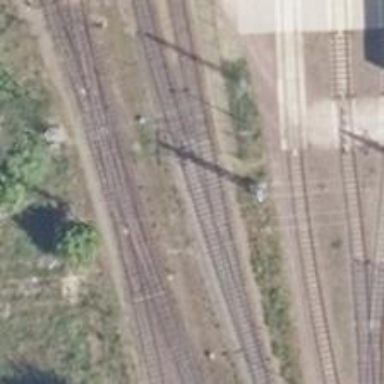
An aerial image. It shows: Railway switch.